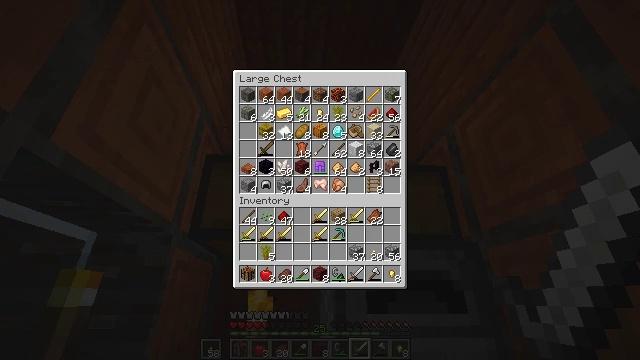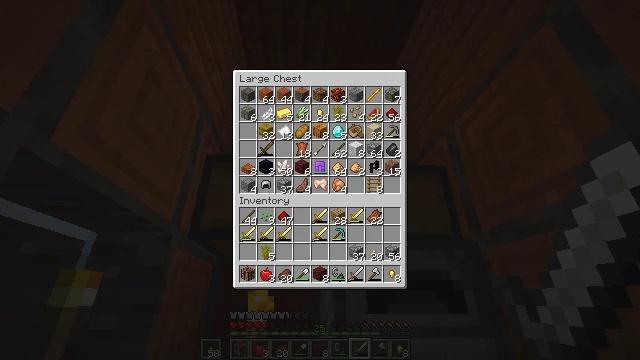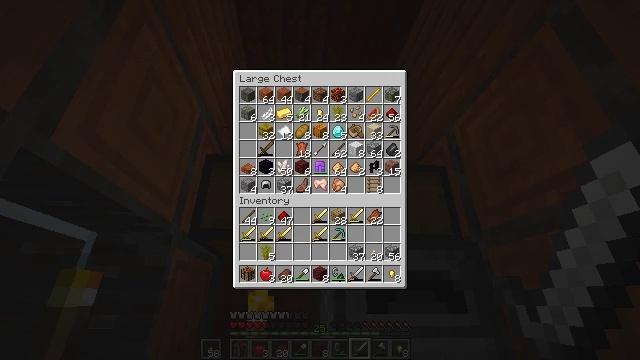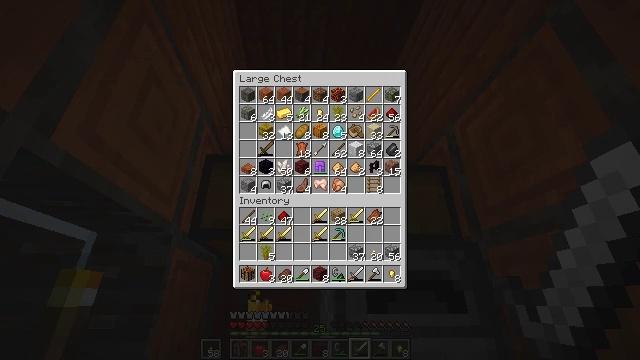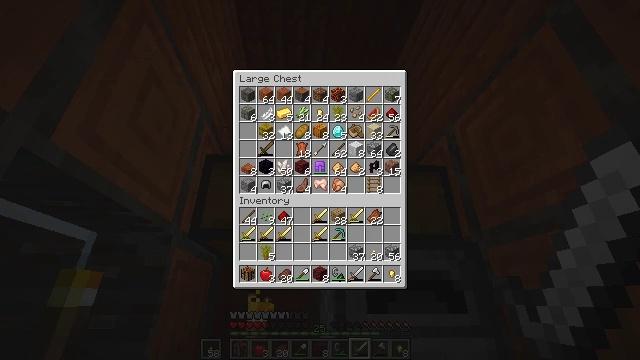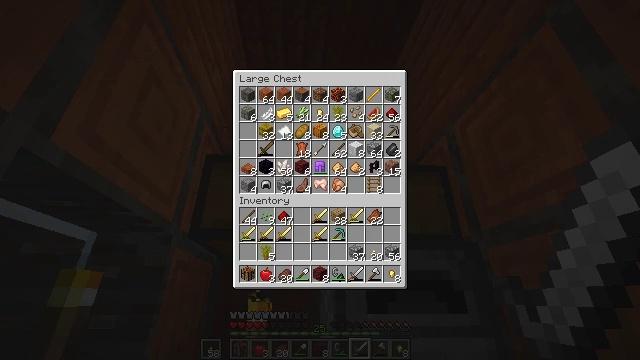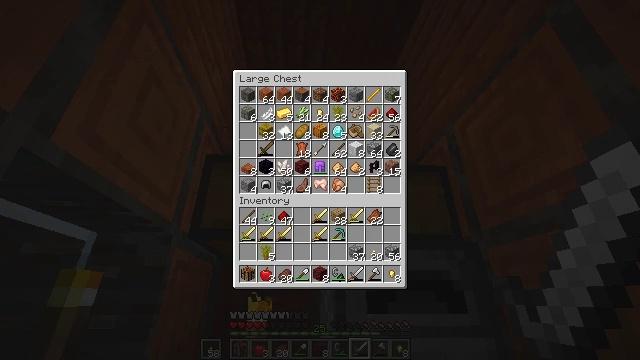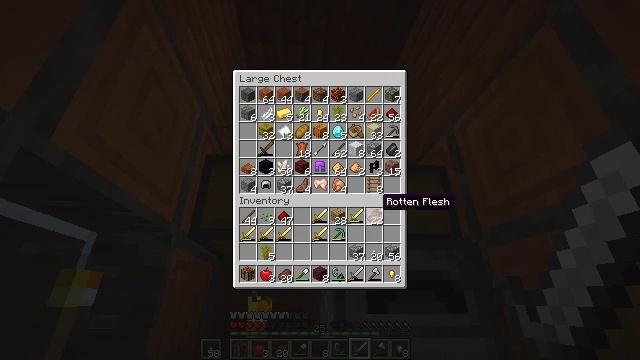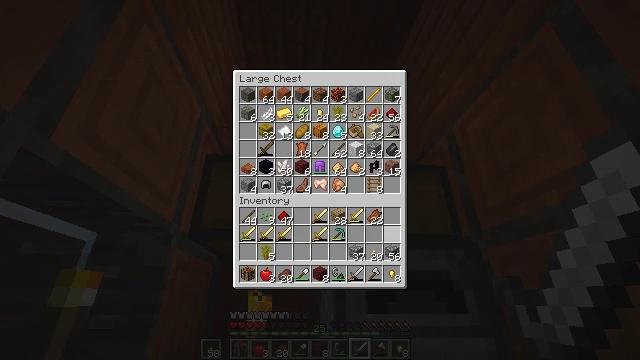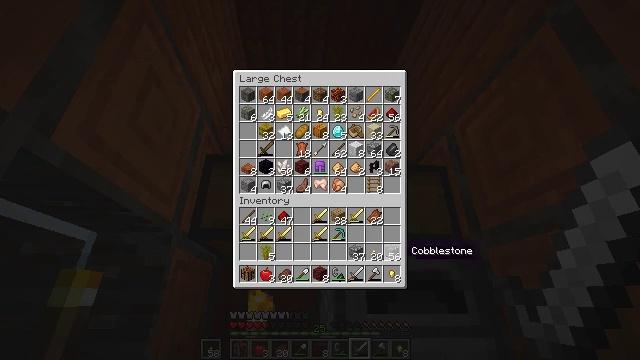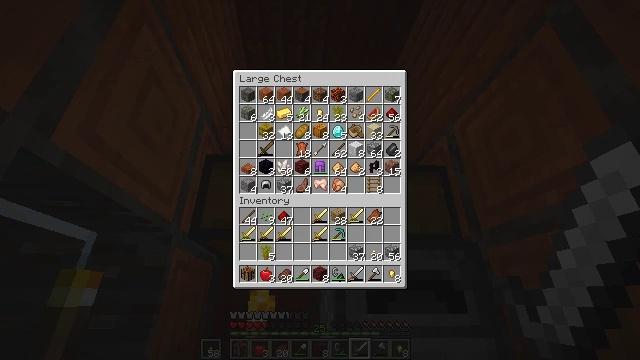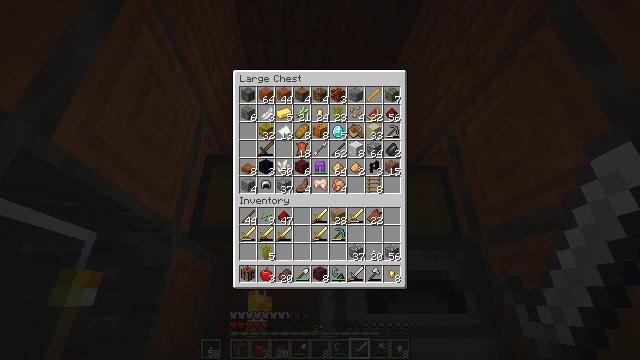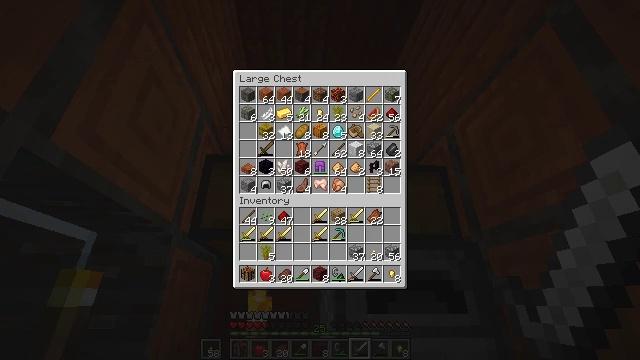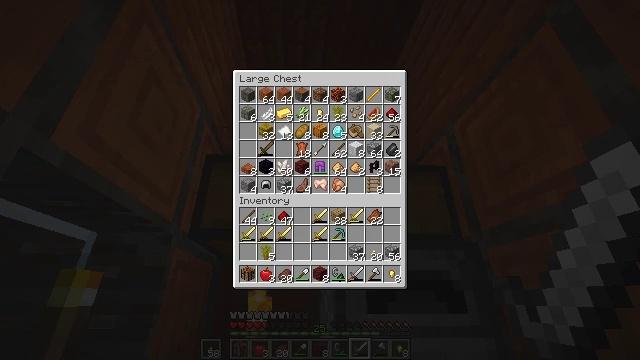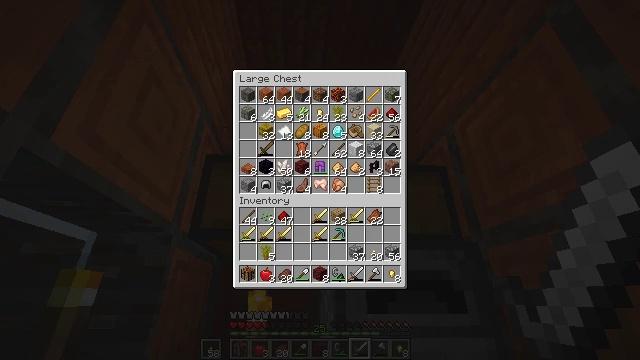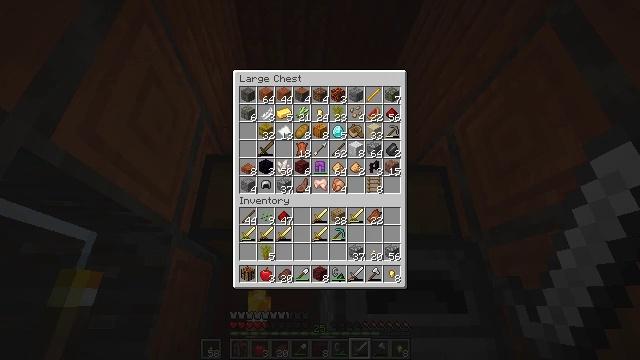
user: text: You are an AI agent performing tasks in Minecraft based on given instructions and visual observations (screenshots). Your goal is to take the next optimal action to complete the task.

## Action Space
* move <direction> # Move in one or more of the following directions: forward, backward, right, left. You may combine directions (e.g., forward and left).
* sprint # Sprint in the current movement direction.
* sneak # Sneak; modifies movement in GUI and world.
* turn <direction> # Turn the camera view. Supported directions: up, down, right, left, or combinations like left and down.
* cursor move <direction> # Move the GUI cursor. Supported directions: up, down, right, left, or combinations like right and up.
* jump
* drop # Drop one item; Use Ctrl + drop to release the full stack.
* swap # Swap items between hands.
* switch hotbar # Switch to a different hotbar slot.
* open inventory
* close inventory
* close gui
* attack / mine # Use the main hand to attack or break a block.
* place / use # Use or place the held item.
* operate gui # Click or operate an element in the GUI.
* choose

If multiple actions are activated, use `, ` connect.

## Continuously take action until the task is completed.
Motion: motion action
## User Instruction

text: Open the crafting table to make a diamond sword.
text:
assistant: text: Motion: no_op
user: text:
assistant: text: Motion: no_op
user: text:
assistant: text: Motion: no_op
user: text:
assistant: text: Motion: no_op
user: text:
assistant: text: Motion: no_op
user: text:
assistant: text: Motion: no_op
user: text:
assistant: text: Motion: cursor move down
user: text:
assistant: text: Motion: cursor move right and down
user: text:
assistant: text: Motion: cursor move right and down
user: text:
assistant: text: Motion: no_op
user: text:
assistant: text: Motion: no_op
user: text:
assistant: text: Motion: no_op
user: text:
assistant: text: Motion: sneak
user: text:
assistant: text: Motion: sneak
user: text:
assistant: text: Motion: sneak
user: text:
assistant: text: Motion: sneak
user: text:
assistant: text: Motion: sneak
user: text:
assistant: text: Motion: sneak
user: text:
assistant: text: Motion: sneak
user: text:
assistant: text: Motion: sneak
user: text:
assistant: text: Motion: sneak
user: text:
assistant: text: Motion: sneak, operate gui
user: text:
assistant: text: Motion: sneak, operate gui
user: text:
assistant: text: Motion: sneak, operate gui
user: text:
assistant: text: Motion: sneak
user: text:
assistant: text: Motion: sneak
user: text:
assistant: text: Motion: sneak
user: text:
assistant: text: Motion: sneak
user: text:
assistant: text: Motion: sneak, cursor move up
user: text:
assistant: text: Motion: sneak, cursor move left and up